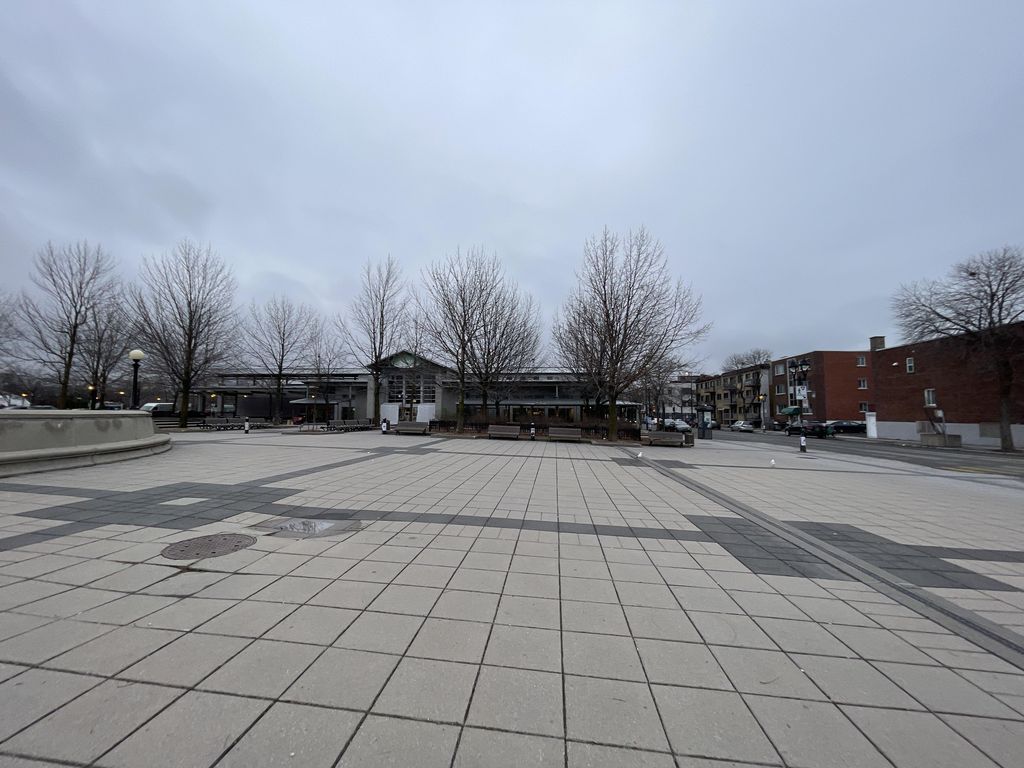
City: montreal